Interaction volume radius: 5 \u00c5
Interaction volume height: 10 \u00c5
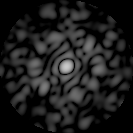
Disorder parameter: 0.8737